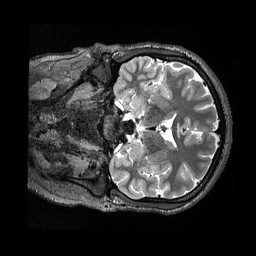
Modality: T2w
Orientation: coronal
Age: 22
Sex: male
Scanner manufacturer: siemens
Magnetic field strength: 3 T
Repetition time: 3.2 s
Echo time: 0.564 s